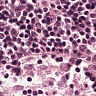
Metastatic tissue present: no